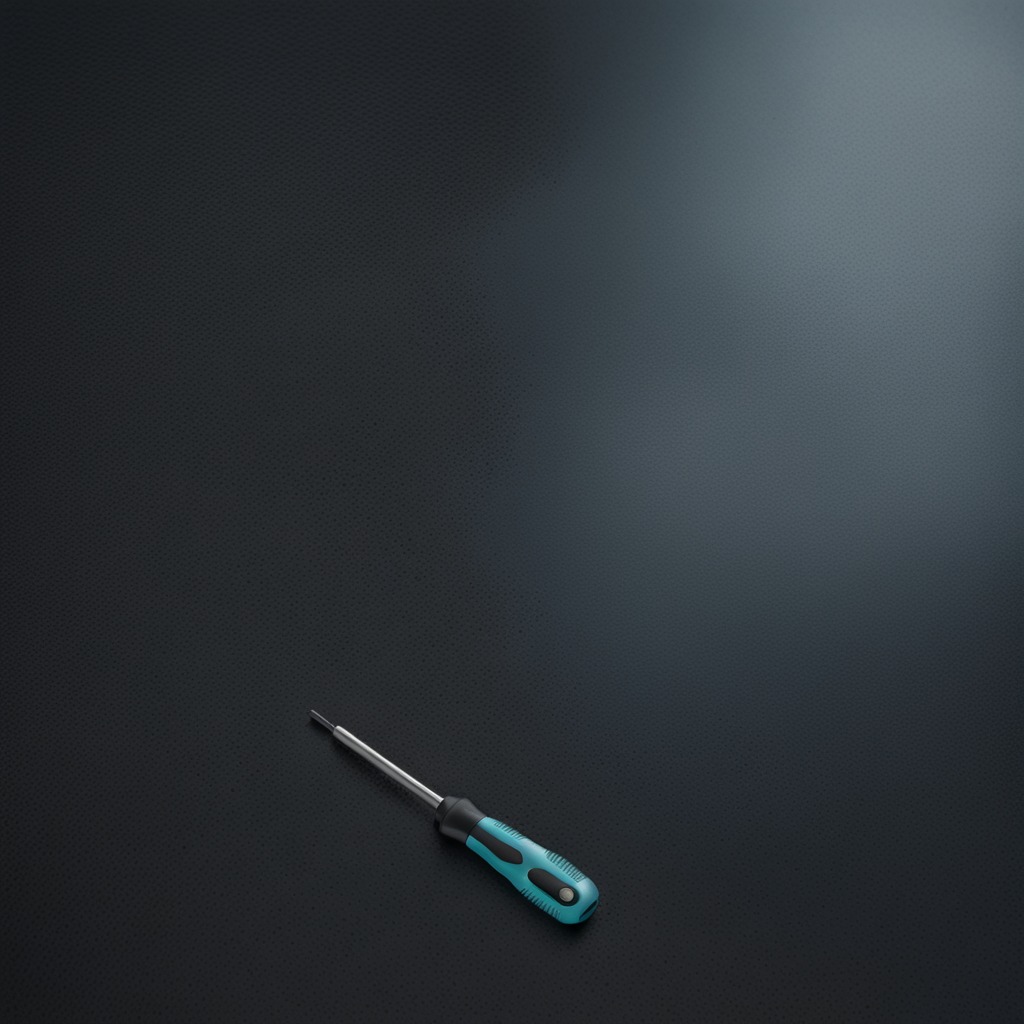
A screwdriver lying on a clean granite table inside a workshop at night